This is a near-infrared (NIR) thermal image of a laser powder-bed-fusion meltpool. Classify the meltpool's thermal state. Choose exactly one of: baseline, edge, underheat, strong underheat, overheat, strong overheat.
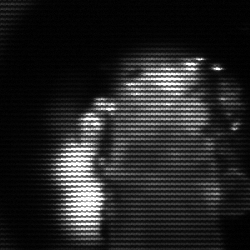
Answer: strong underheat